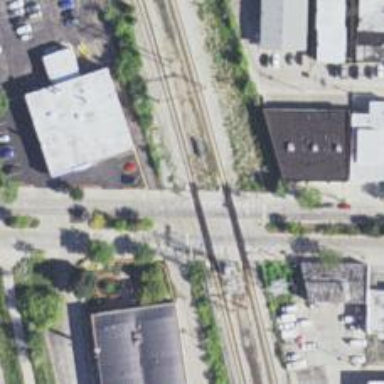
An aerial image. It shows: Crossing for the railway.